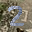
Label: 2